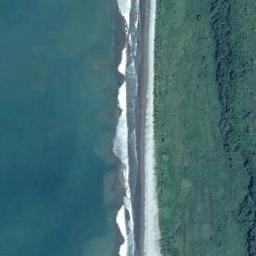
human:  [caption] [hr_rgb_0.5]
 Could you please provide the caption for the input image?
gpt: Blue water and green space and white strip beach .

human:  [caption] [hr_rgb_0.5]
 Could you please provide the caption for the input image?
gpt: There are footprints by the beach .

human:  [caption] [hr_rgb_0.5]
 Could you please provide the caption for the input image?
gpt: There is a clear coastline between the trees and the seawater .

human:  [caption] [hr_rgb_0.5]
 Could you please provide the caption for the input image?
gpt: The narrow beach with white sand and the land next to the beach is covered with dense green plants .

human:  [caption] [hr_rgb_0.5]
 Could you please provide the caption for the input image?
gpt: The grass is beside the beach .